【题型】选择题　【知识点】平面几何　【难度】easy
如图, 在4×4的正方形网格中, 是相似三角形的是(    )

A. $\textcircled{1}$和$\textcircled{2}$
B. $\textcircled{2}$和$\textcircled{3}$
C. $\textcircled{1}$和$\textcircled{3}$
D. 无法确定
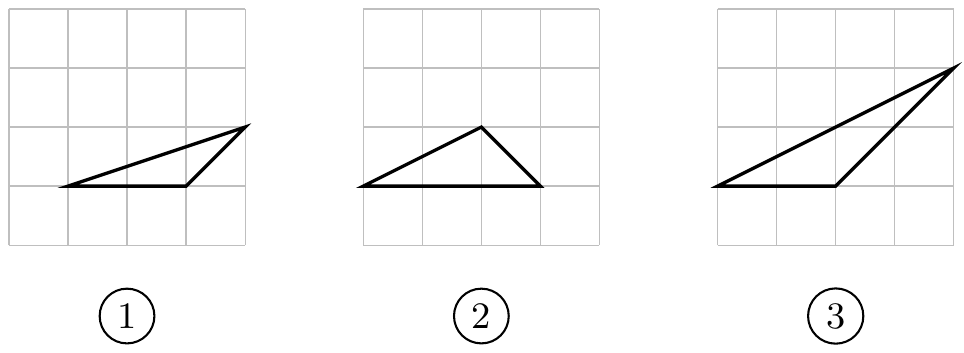
【解答】
解：设网格中每个小正方形的边长为1,

三角形$\textcircled{1}$的各边长分别为2, $\sqrt{2}$, $\sqrt{10}$,

三角形$\textcircled{3}$的各边长分别为$2\sqrt{2}$, 2, $2\sqrt{5}$,

$\because \dfrac{2}{2\sqrt{2}} = \dfrac{\sqrt{2}}{2} = \dfrac{\sqrt{10}}{2\sqrt{5}} = \dfrac{\sqrt{2}}{2}$

$\therefore$ 这两个三角形的三边对应成比例

$\therefore$ 三角形$\textcircled{1}$和三角形$\textcircled{3}$相似,

故选C。